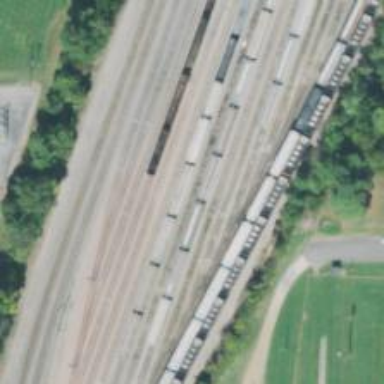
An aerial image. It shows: Railway yard.